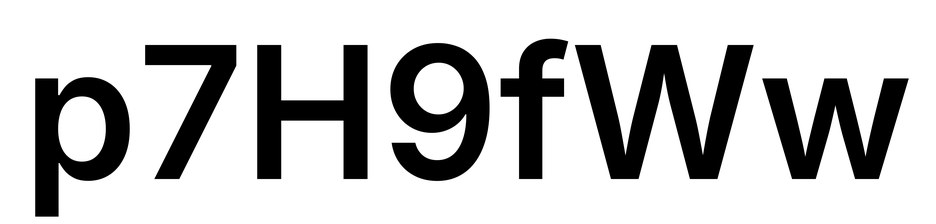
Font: Inter_SemiBold